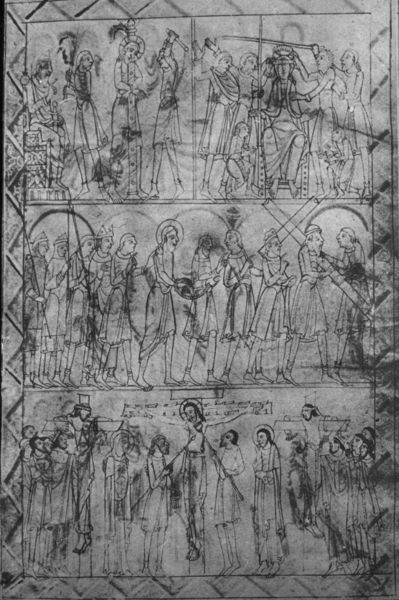
Titel: Evangeliar
Standort: Herstellungsort: Bury, St. Edmunds Abbey (EU - GB)
Institution: Cambridge, Pembroke College
Schlagwörter: weiß, menschen, grau, schwarz, skizze, zeichnung, weg, leute, muster, bibel, rahmen, tot, tragen, trauer, personen, linien, bögen, kreuz, seite, scharz, christus, jesus, kreuzigung, schmerz, biblisch, schächer, passion, golgatha, verzeichnis, kreuzweg, geißel, schcher